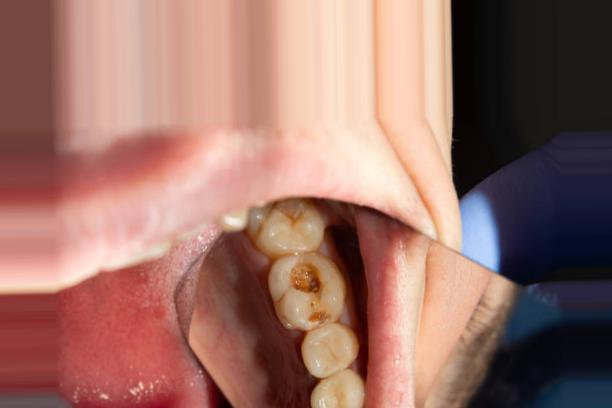
Condition: Caries